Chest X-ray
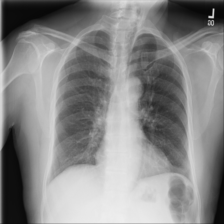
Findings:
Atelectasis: negative
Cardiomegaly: negative
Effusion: negative
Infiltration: negative
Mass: negative
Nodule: negative
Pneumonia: negative
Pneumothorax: negative
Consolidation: negative
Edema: negative
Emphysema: negative
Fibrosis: negative
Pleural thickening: negative
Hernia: negative